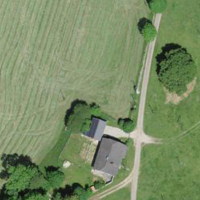
EUNIS habitat code: 24
Species observed at this site:
Sambucus racemosa